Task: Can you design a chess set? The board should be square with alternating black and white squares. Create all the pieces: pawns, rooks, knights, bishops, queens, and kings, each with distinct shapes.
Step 2104:
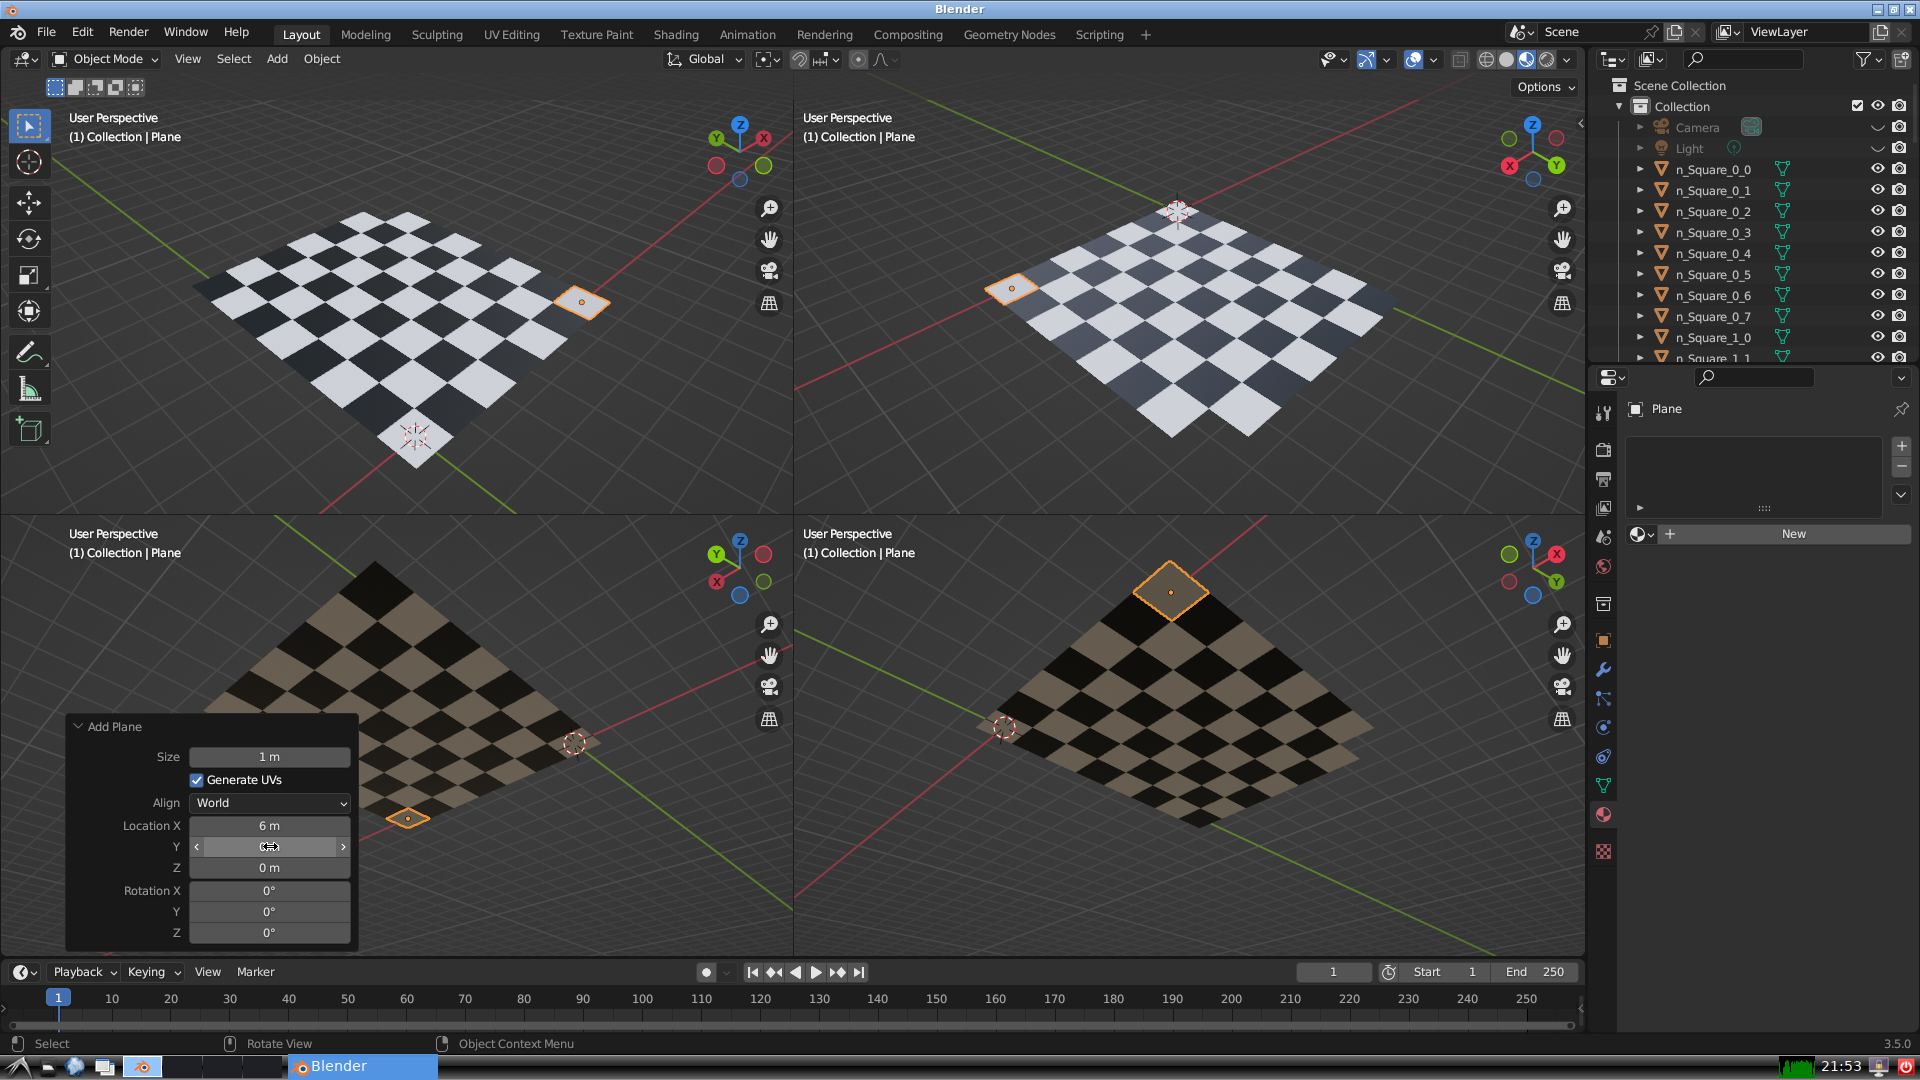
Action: click: no